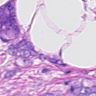
Metastatic tissue present: yes